Question: I have a pagination in view but the problem is i have so many items that mans a big pagination like this
what i want is display 1 2 3 ... 6 7 for example i tried to do it but i didn't found any thing,
'''
public function index()
{
// get all the logs
$logs = DB::table('services')
->join('logs', 'services.id', '=', 'logs.service_id')
->paginate(20);
// load the view and pass the logs
return View::make('logs.index',array('logs'=> $logs,'title'=>'Service Logs'));
}
'''
'''
<div class="container">
@foreach($logs as $key => $value)
<tr>
<td>{{ $value->domain }}</td>
<td>{{ $value->service_port }}</td>
<td>{{ $value->checktime }}</td>
<td class="text-center">
@if( $value->status == 'up' ) <img src="../img/up3.png" />
@elseif( $value->status == 'down' ) <img src="../img/down3.png" />
@else <img width="30" height="30" src="../img/warning_icon.png" />
@endif
</td>
<td>{{ $value->response_time }}</td>
</tr>
@endforeach
</div>
{{$logs->links();}}
'''
So i tried everything to do that so please if someone has any idea i will be very appreciative
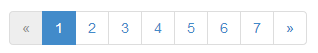
Answer: By default Laravel will use "sliding" page numbers, however, it requires a minimum of 13 pages before it will create the "sliding" page numbers. If you have less than 13 pages it will default to an ordinary range of pages.
Unfortunately this number is hard coded into Laravel.
See <URL> in the 'Presenter' class that is responsible for building the pages.